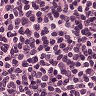
Metastatic tissue present: no